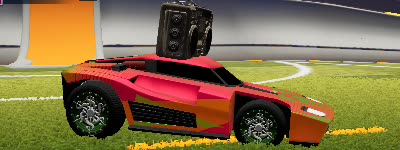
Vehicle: breakout